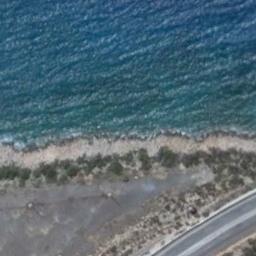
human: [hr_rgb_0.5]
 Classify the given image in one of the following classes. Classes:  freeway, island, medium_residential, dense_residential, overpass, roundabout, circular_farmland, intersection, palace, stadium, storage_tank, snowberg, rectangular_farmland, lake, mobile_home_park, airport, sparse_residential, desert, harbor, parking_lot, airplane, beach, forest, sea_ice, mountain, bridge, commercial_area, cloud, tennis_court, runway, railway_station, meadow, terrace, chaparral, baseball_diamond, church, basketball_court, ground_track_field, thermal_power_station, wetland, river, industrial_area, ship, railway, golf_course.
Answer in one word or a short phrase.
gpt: beach